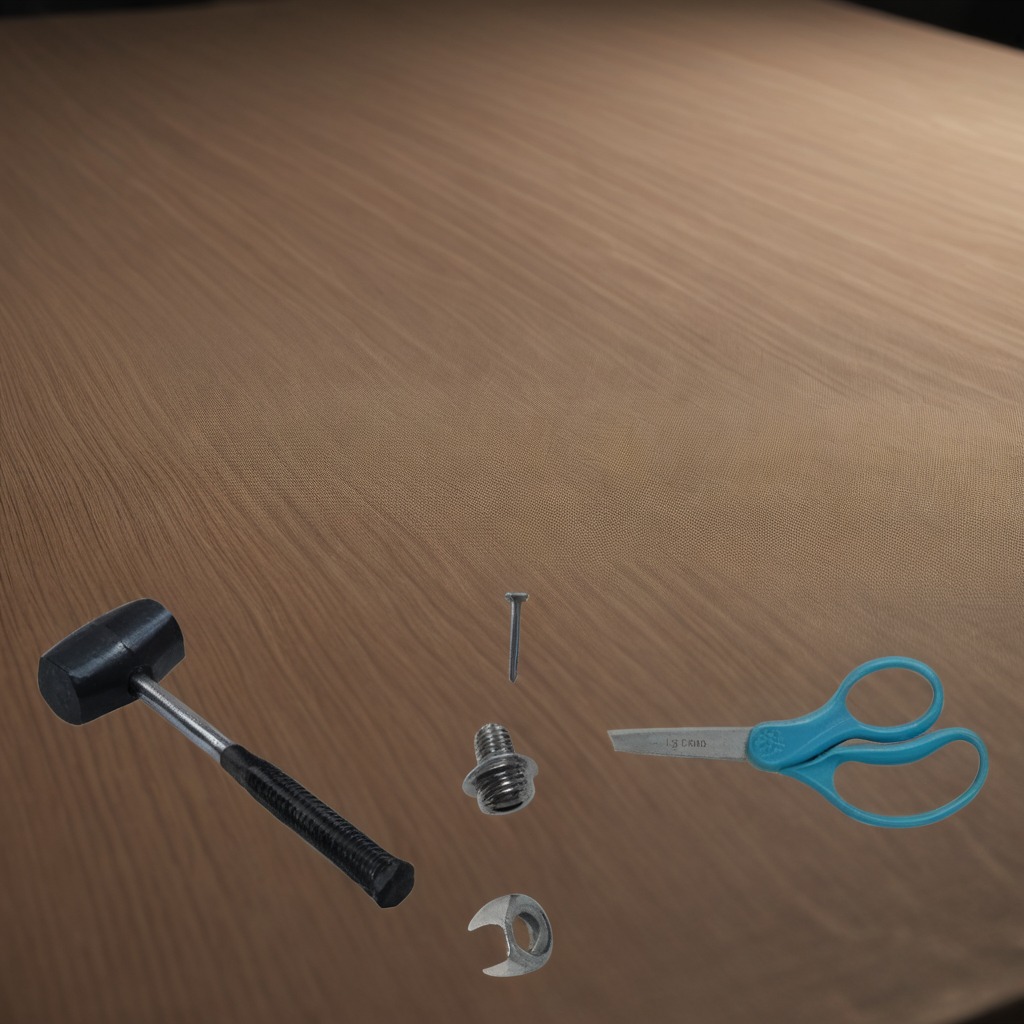
A metal machine screw, an iron nail, a hammer, a metal nut, and a pair of scissors are lying on the wooden table.